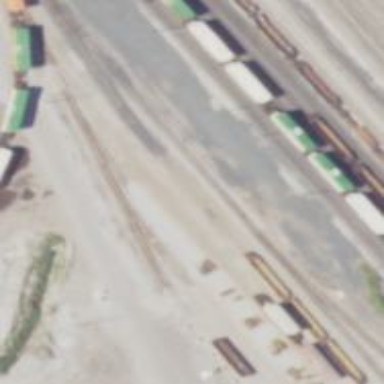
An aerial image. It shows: Railway yard in service.